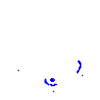
Particle: proton